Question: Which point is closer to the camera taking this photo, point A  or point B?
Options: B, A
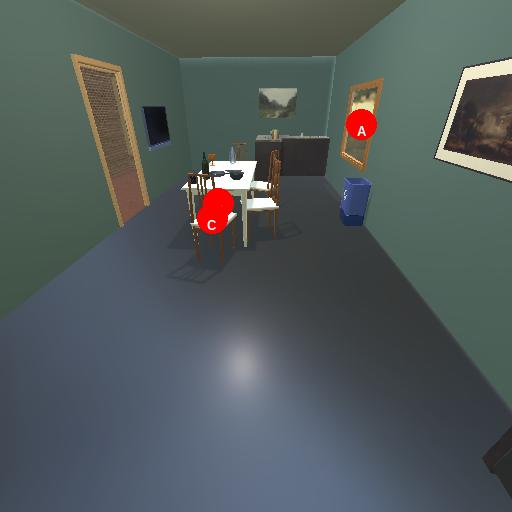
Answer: B